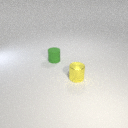
small yellow metal cylinder in front of small green rubber cylinder